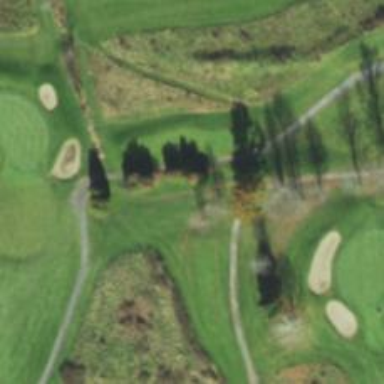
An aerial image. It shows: Path used for both walking and golf.